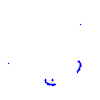
Particle: kaon